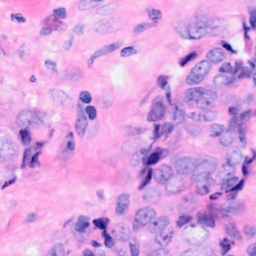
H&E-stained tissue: Breast